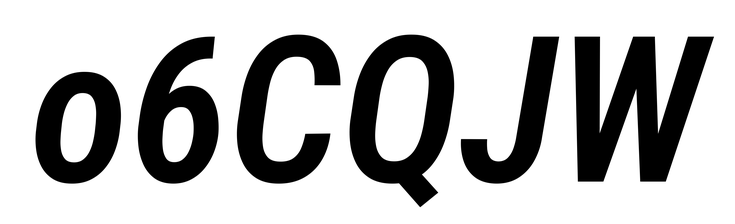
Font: Roboto-Italic_Condensed_SemiBold_Italic